Question: The object '0' expanded below with the property, date, is an object in its own, but the object is empty when expanded except for the proto object. What is the greyed out date about?? It doesnt look like the object's key, since "date" should be the key.
I'm trying to replicate this object and have no idea how or what's going on.

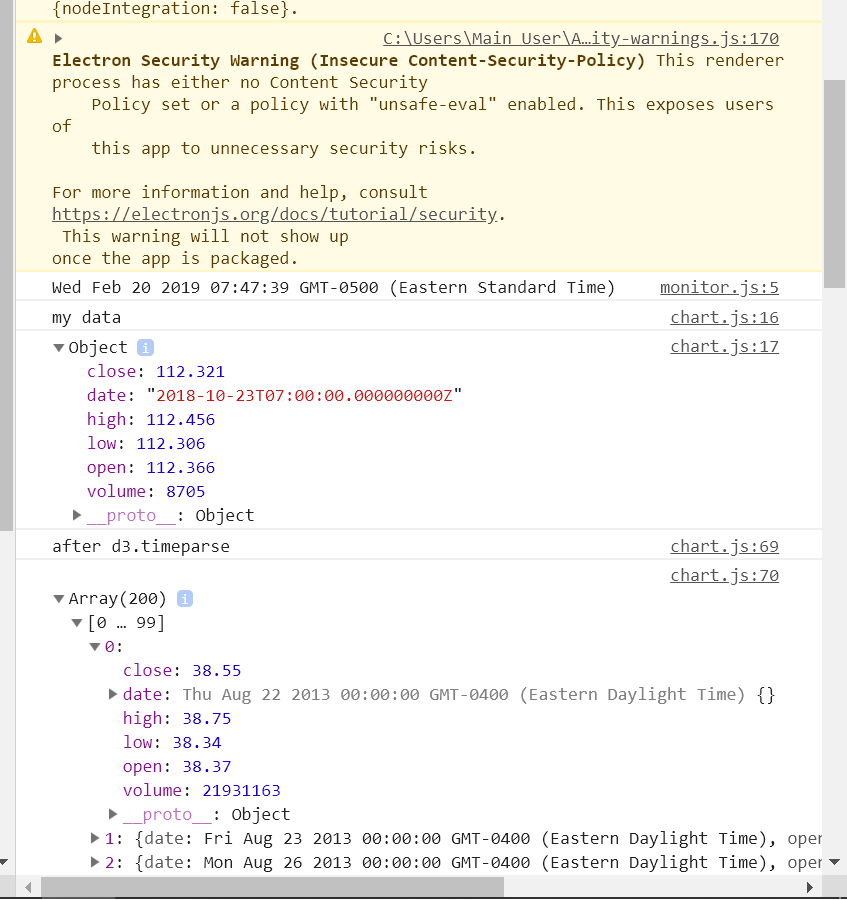
Answer: The greyed-out thing is part of the immediate representation of the 'Date' object in the console - just like it is displaying 'Array(200)' for your array.
You will get the same representation when doing 'console.dir' as when having the object as a property of another object.
You will get a different representation when doing 'console.log', as that shows different things depending on the type of the logged value and not always the expansible object representation.
> the object is empty when expanded except for the proto object.
Yes, <URL> which is not shown by the devtools.